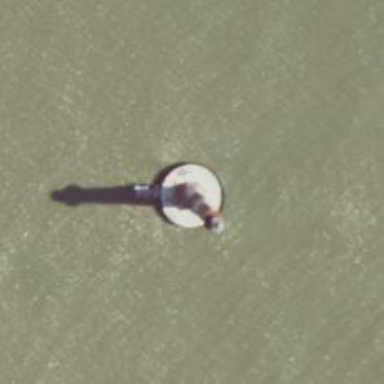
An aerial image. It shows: Lighthouse.